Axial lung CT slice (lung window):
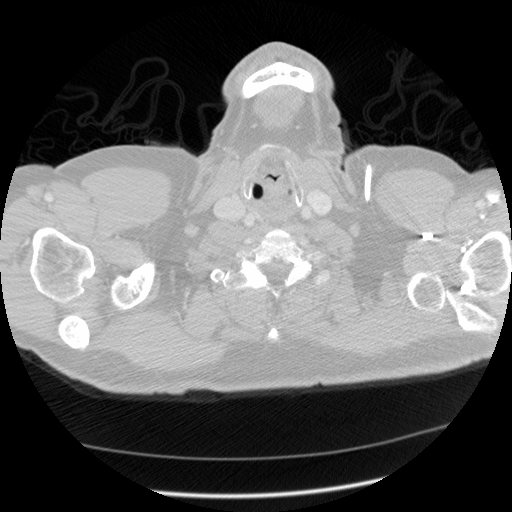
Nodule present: no